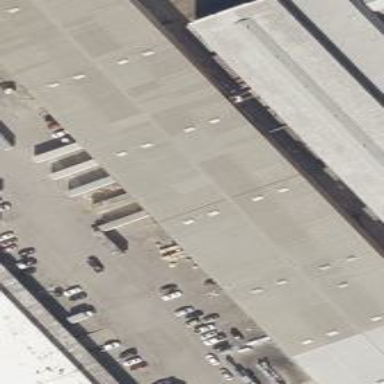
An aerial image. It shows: Warehouse building.